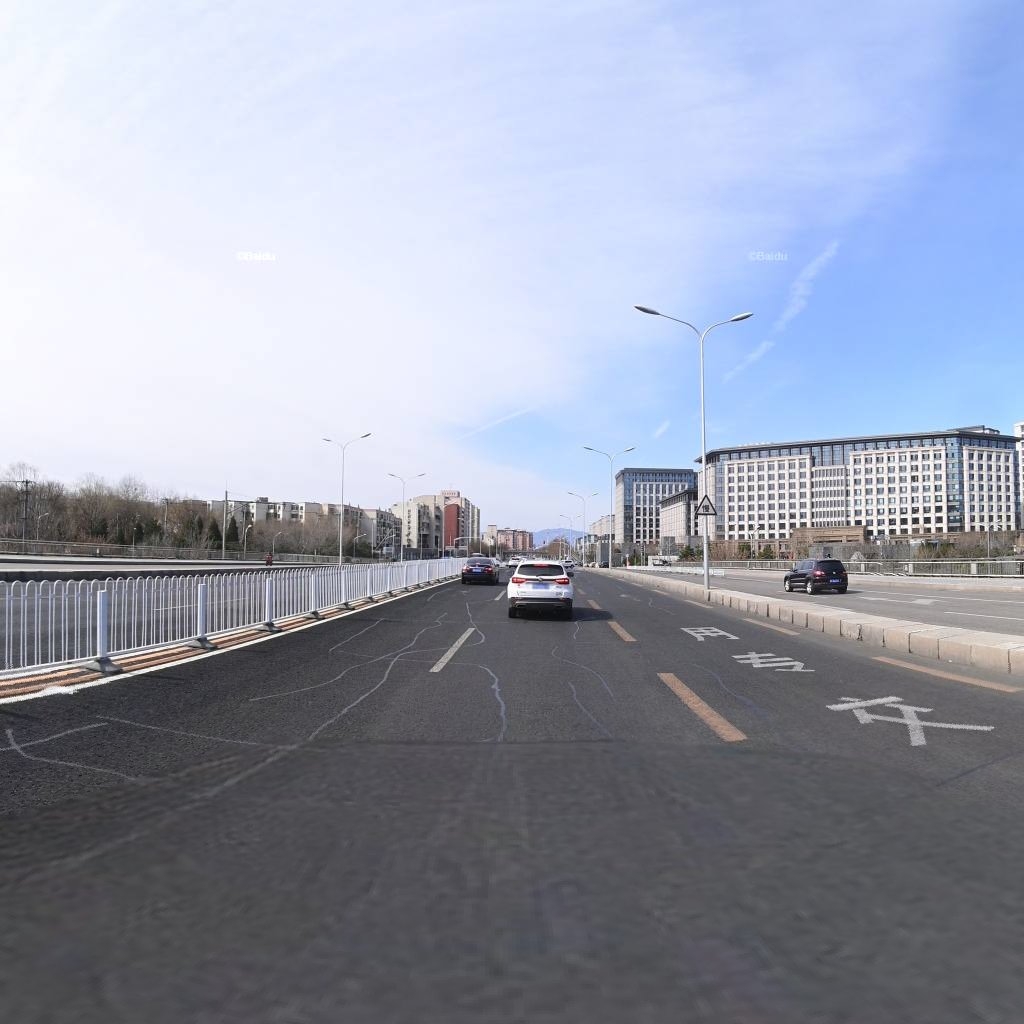
Region: Haidian
Road damage annotations: longitudinal patch, longitudinal patch, longitudinal patch, longitudinal patch, longitudinal patch, longitudinal patch, longitudinal patch, longitudinal patch, longitudinal patch, longitudinal patch, transverse patch, transverse patch, transverse patch, longitudinal patch, transverse crack